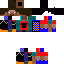
A male human skin with medium skin, wearing brown long hair dressed in a red tshirt and red pants, featuring a closed mouth.